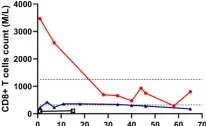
Dynamic trends in the lymphocyte subsets and cytokines in peripheral blood among patients within a household cluster with COVID-19 during 69 days of follow-up. CD8+ T lymphocytes.
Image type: pathology (masson_trichrome)